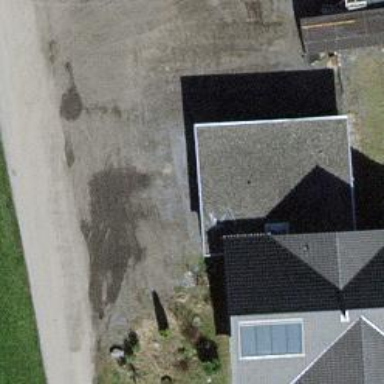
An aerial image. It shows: Garage building.